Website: walmart
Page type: customer-info-address
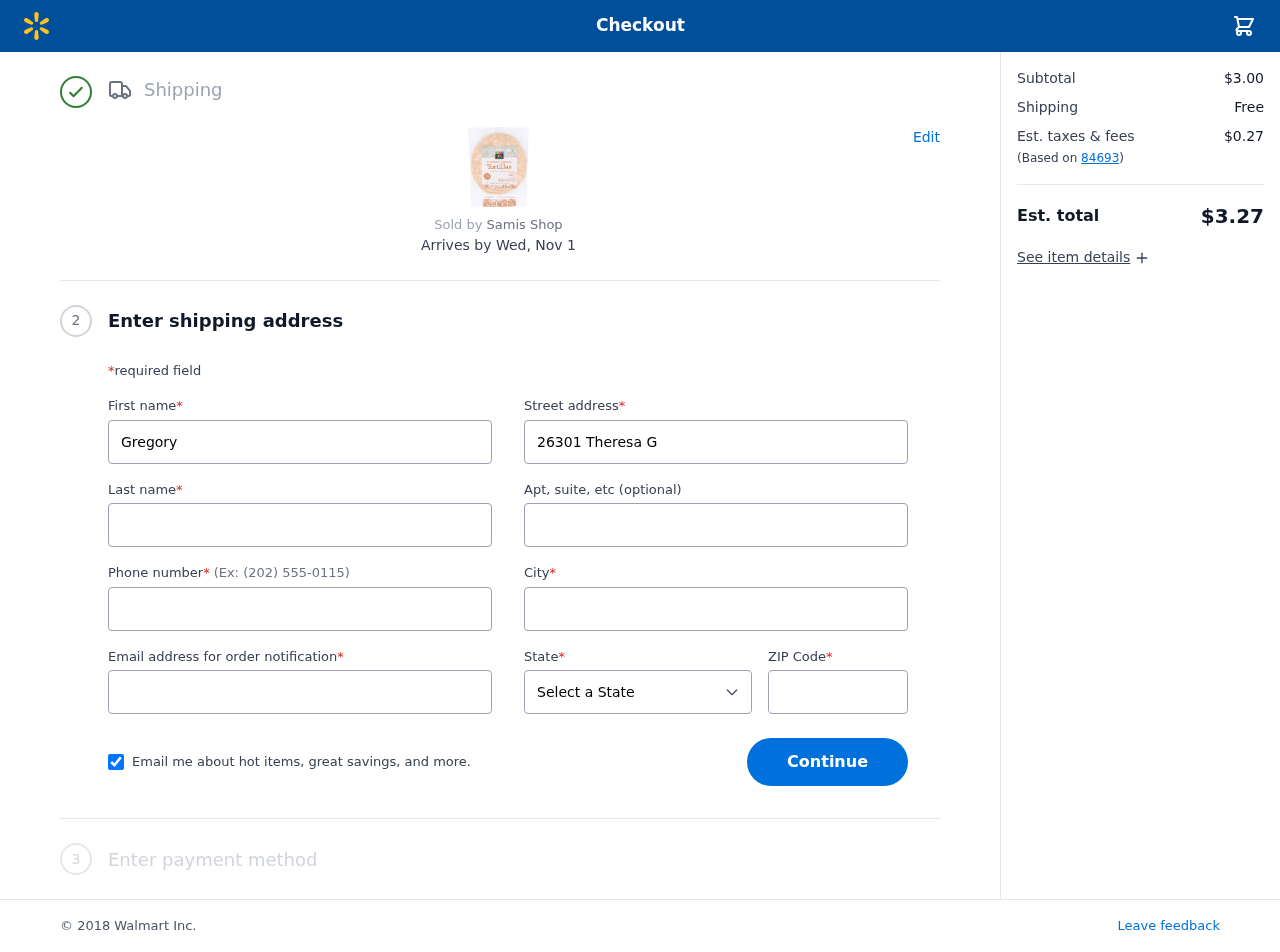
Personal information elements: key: PII_CITY
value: Lucasland
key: PII_EMAIL
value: gregory.schmidt@gmail.com
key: PII_FIRSTNAME
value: Gregory
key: PII_LASTNAME
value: Schmidt
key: PII_PHONE
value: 7685499160
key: PII_POSTCODE
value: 84693
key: PII_STATE
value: Ohio
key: PII_STREET
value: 26301 Theresa Garden
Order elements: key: ORDER_DELIVERY_DATE
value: Wed, Nov 1
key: ORDER_SUBTOTAL
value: $3.00
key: ORDER_SHIPPING_COST
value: Free
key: ORDER_TAX
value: $0.27
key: ORDER_TOTAL
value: $3.27